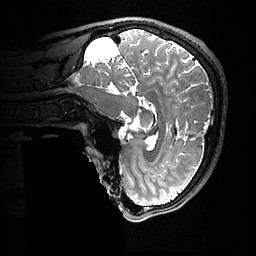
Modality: T2w
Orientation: sagittal
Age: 24
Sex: male
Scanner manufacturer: ge
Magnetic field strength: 3 T
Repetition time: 3.202 s
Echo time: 0.05862 s